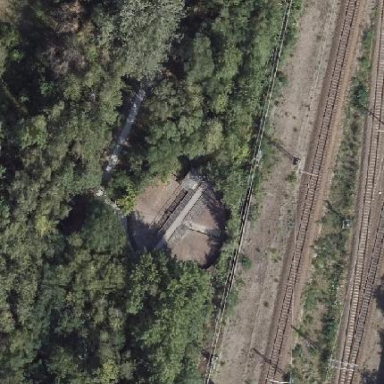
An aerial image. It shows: Railway turntable.